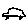
Label: car